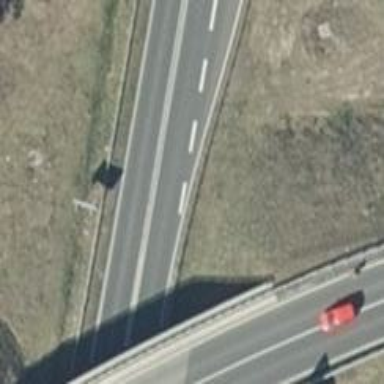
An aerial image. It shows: Trunk motorroad.